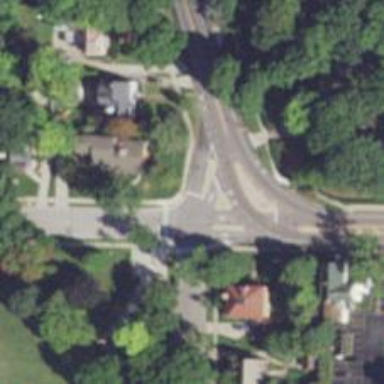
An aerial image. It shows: Road with stop sign.